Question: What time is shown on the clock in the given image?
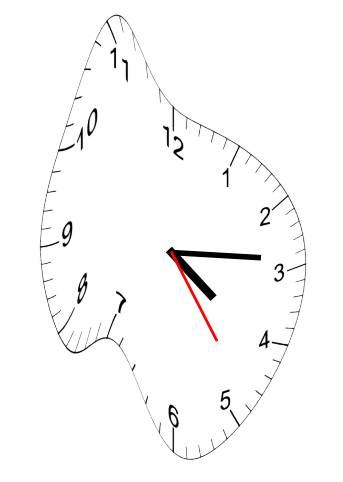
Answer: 04:14:24